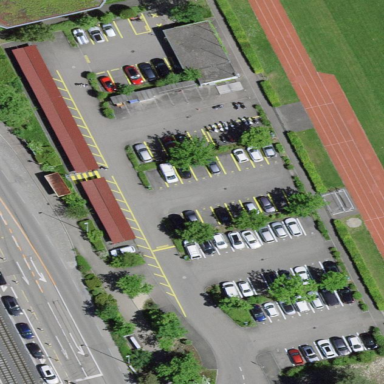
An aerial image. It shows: Parking area with surface.